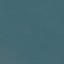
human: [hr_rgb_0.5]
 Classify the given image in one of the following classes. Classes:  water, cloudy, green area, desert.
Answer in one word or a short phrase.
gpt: water